Question: I'm struggling with this simple line of SQL...
Running it keeps giving me the error: 'Error: Unknown column 'comics' in 'where clause''.
This would normally be an easy fix... just go check to make sure "comics" exists as an entry in column "table_name". But I've already checked that...

I don't see anything wrong with my SQL:
'''
$sql = "SELECT ip FROM votes WHERE ip = '".$_SERVER['REMOTE_ADDR']."' AND table_name = $table AND imgid = $imgid";
'''
EDIT:
Btw, I've already tried it with quotes:
'''
$sql = "SELECT ip FROM votes WHERE ip = '".$_SERVER['REMOTE_ADDR']."' AND table_name = '$table' AND imgid = $imgid";
'''
But that throws the error:
'''
Fatal error: Call to undefined method mysqli_result::num_rows() in C:\wamp\www\HTwS\scripts\likecounter.php on line 40
'''
Can anyone help?
Thanks!
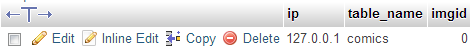
Answer: The value of 'table_name' is a string, and must therefore be single-quoted in the query. Failing to quote it as a string value, MySQL assumes that the supplied unquoted '$table' is a column identifier.
'''
$sql = "SELECT ip FROM votes WHERE ip = '".$_SERVER['REMOTE_ADDR']."' AND table_name = '$table' AND imgid = $imgid";
//------------------------------------------------------------------------------------^^^^^^^^^
'''
If '$imgid' is also a non-numeric value you'll need to quote that one as well.
We assume it has already been properly filtered against SQL injection, if it is the result of user input. I'll note, since the update includes MySQLi-specific code, that you really ought to be doing this <URL>'.
'''
// Recommended to do this with a prepared statement.
$stmt = $mysqli->prepare("SELECT ip FROM votes WHERE ip = ? AND table_name = ? AND imgid = ?");
if ($stmt) {
$stmt->bind_param('ssi', $_SERVER['REMOTE_ADDR'], $table, $imgid);
$stmt->execute();
// Bind results, fetch, etc...
}
'''
---
### Edit after question update and comment:
> Call to undefined method mysqli_result::num_rows()
The error message implies that you have attempted to access the MySQLi result property 'num_rows' as a with '()' rather than a property. You should be using:
'''
$result->num_rows
'''
... instead of
'''
$result->num_rows()
'''